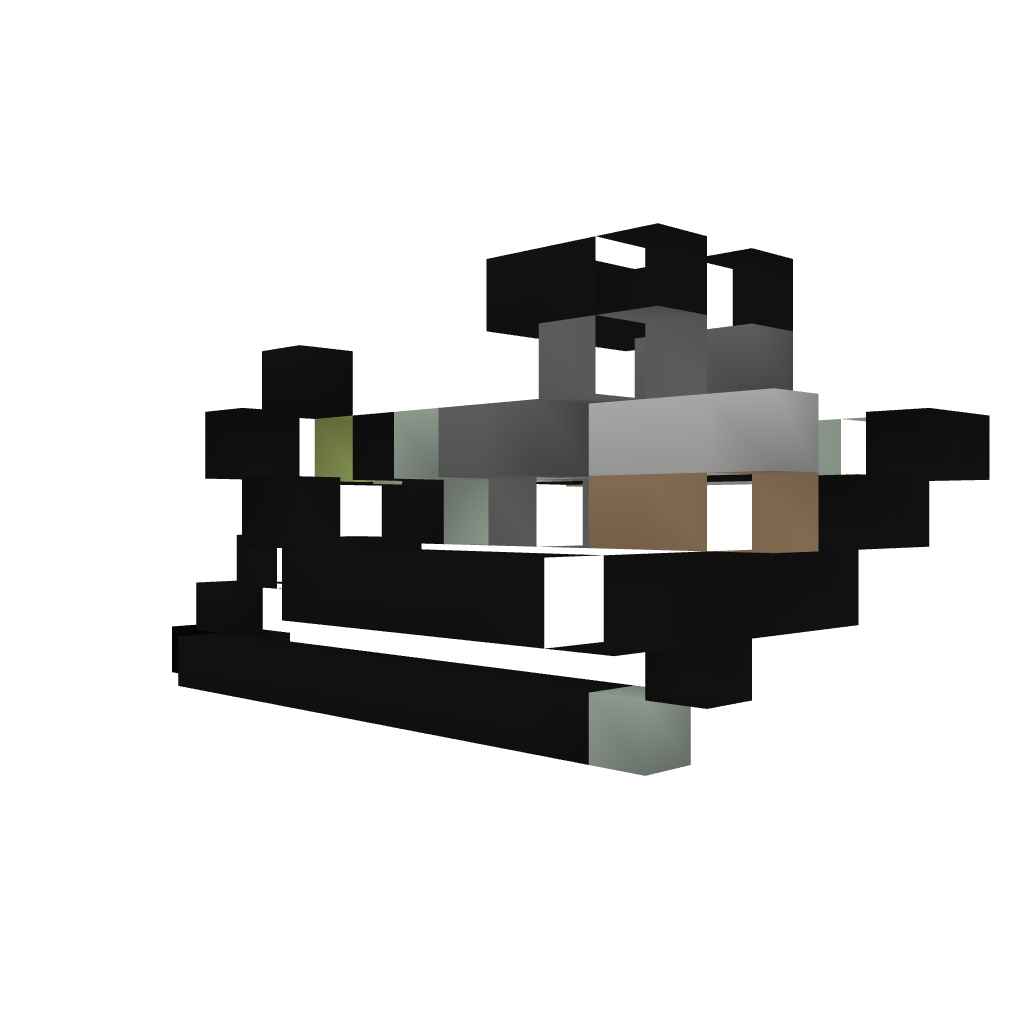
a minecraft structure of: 1 tick rapid fire tnt xlr cannon